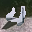
Label: 4